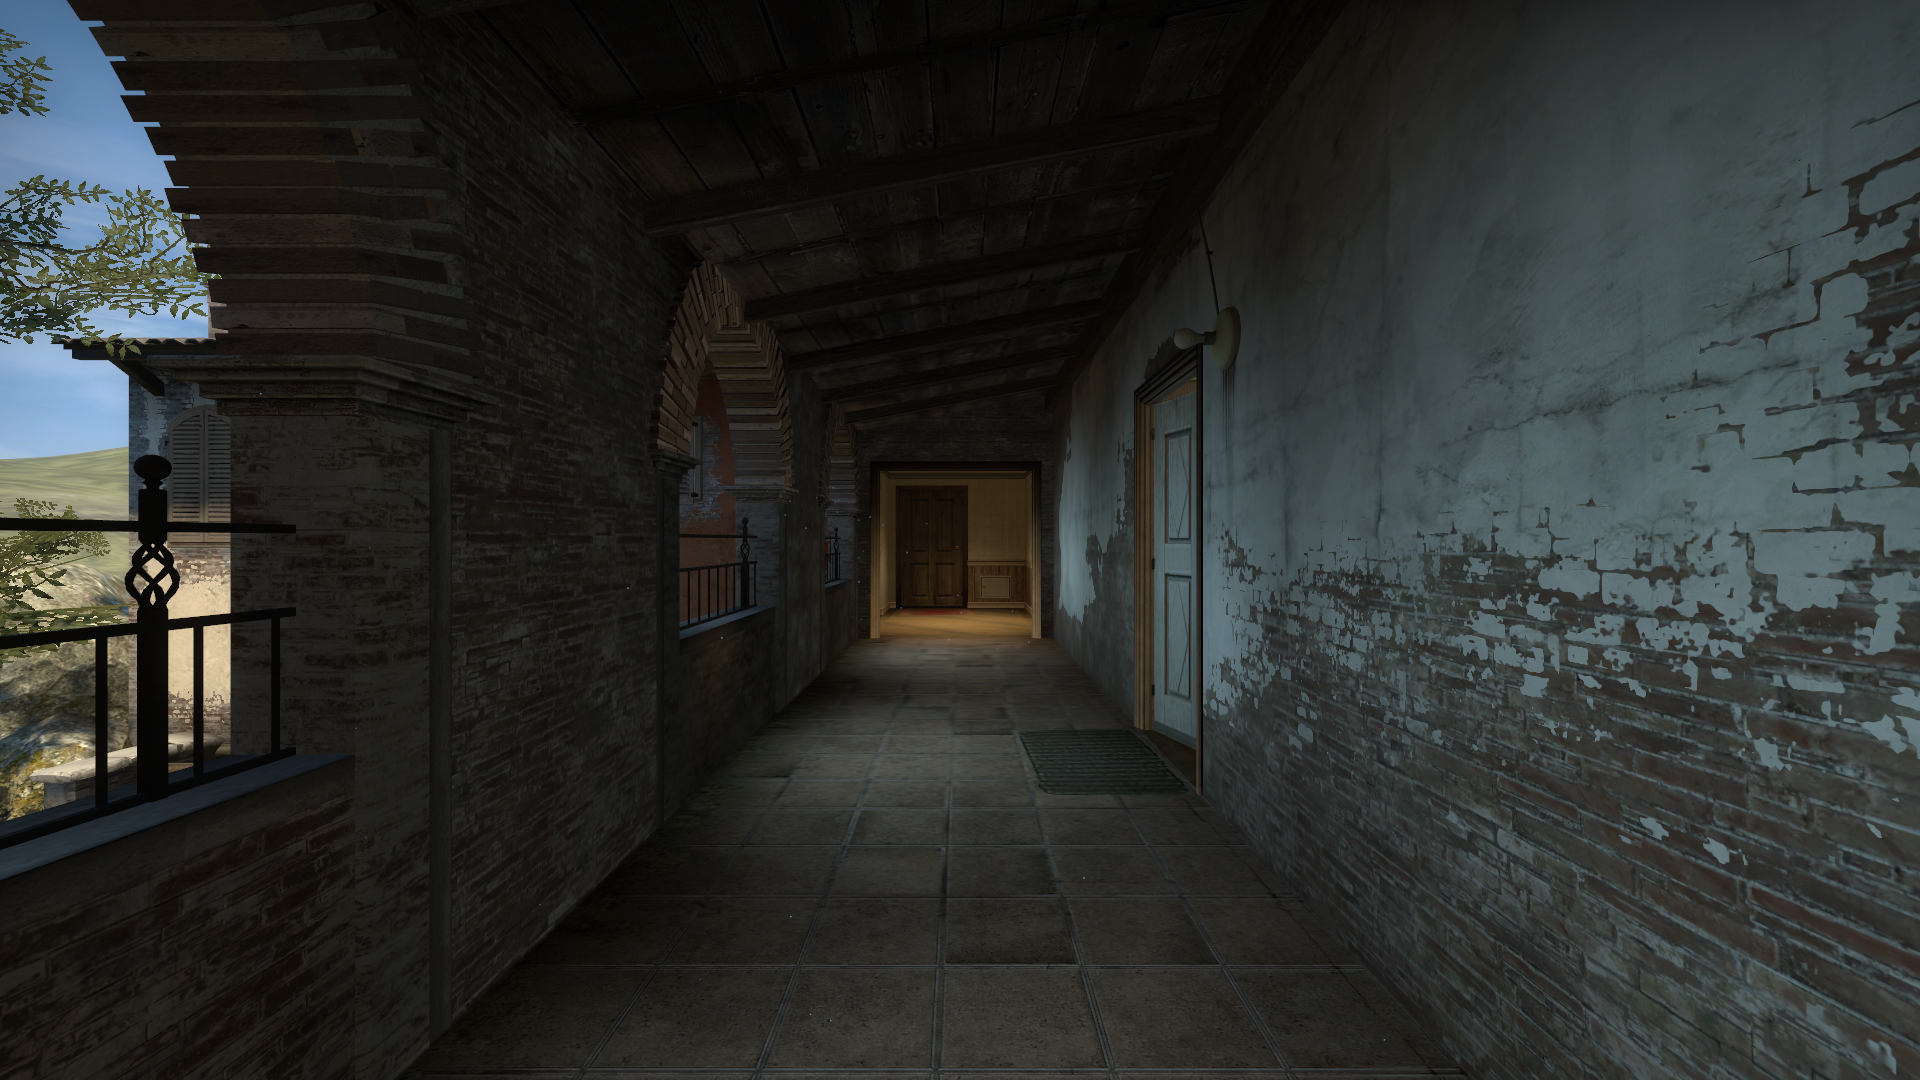
Map: de_inferno